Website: bh-photo
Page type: customer-info-address
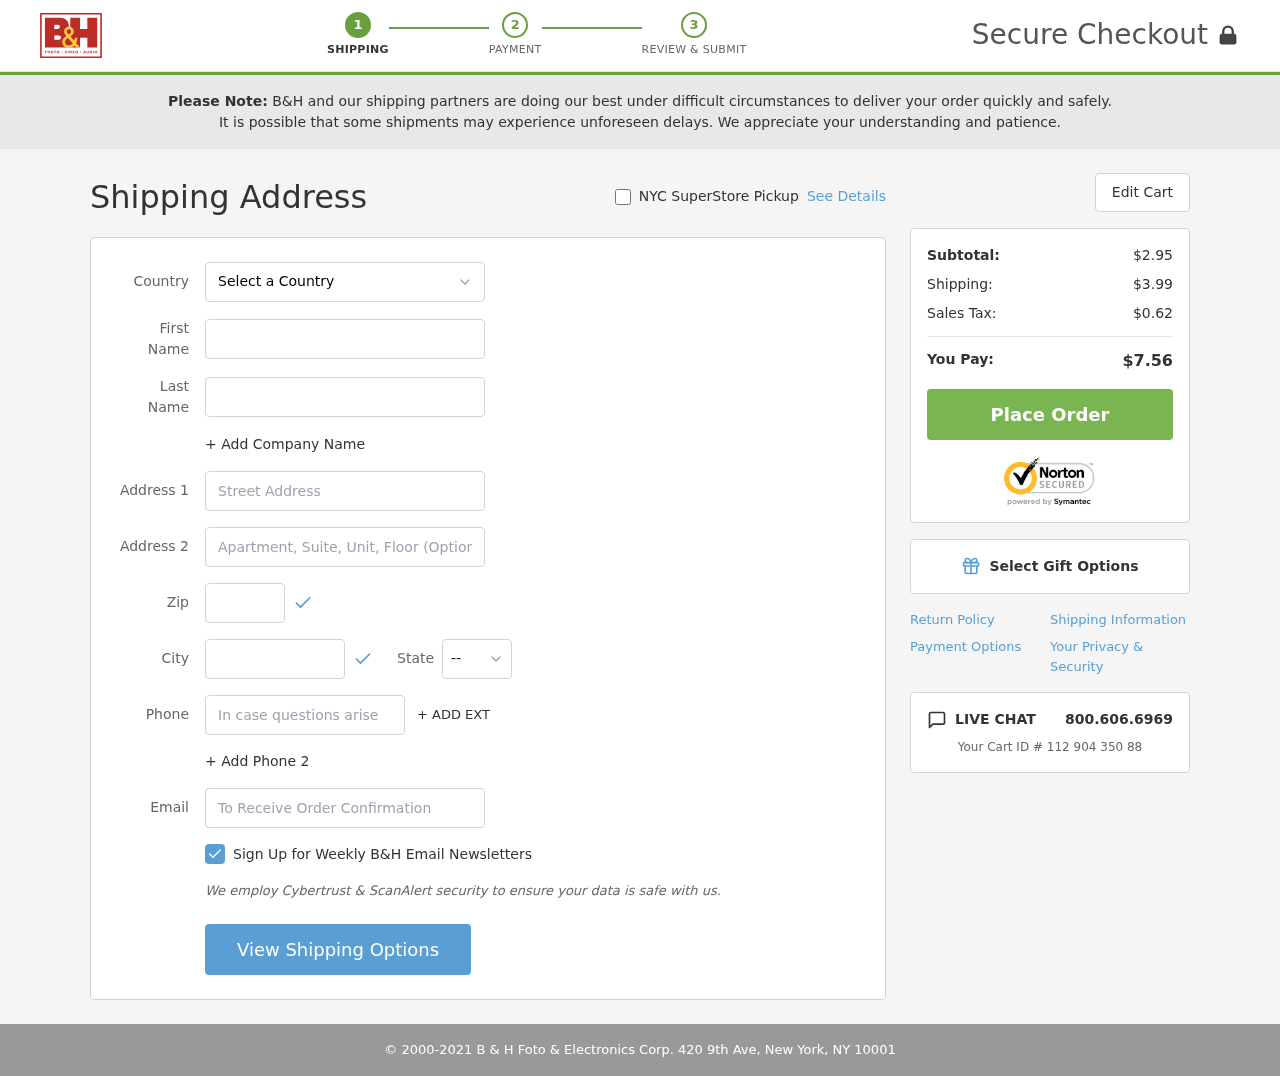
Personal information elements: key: PII_CITY
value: North Mark
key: PII_COUNTRY
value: United States
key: PII_EMAIL
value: grace.andrews@yahoo.com
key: PII_FIRSTNAME
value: Grace
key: PII_LASTNAME
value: Andrews
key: PII_PHONE
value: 9922297934
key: PII_POSTCODE
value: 65281
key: PII_STATE_ABBR
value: AZ
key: PII_STREET
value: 4108 Flores Skyway Suite 847
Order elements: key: ORDER_SUBTOTAL
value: $2.95
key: ORDER_SHIPPING_COST
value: $3.99
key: ORDER_TAX
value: $0.62
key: ORDER_TOTAL
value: $7.56
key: ORDER_ID
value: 112 904 350 88